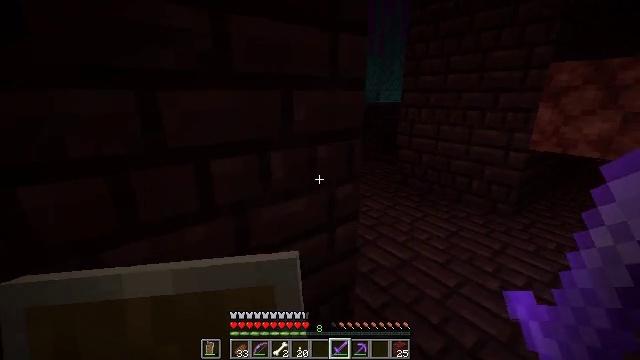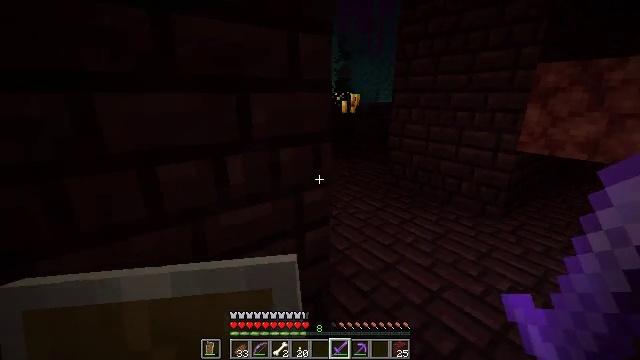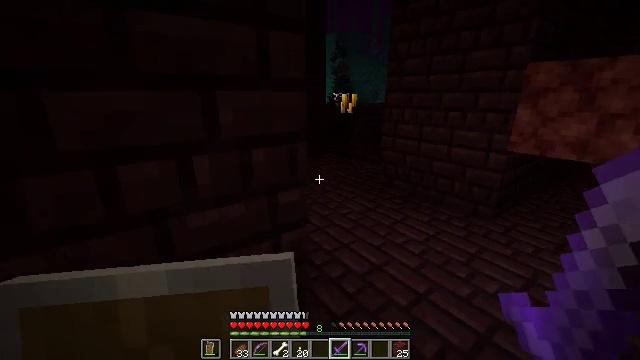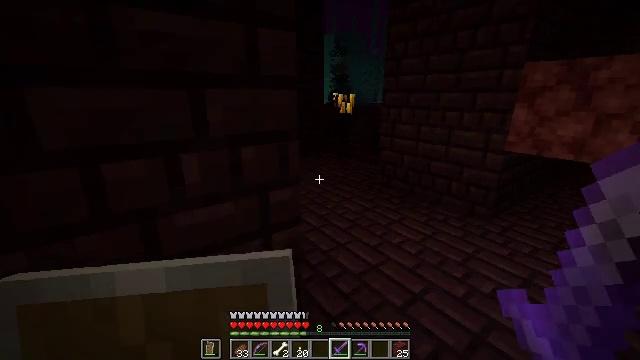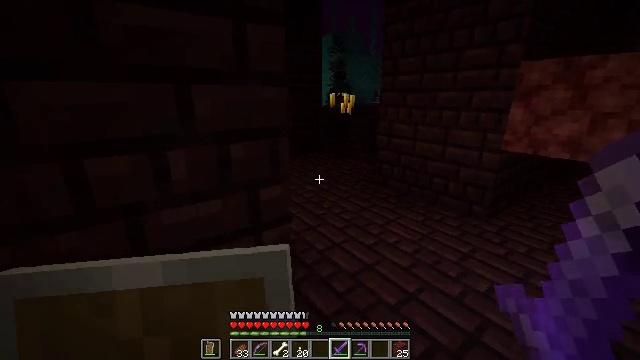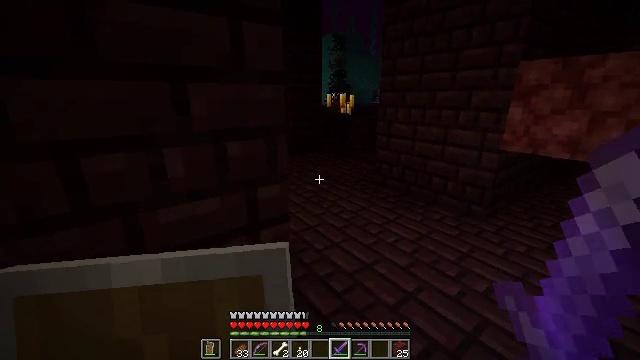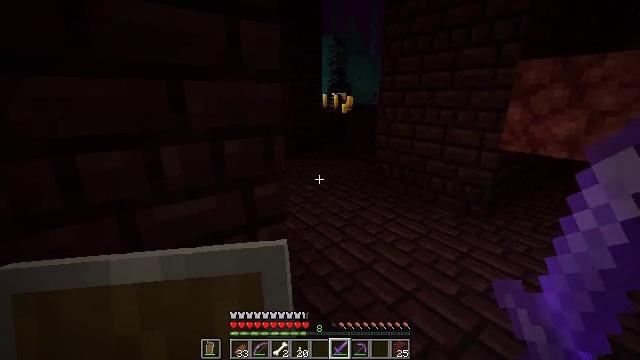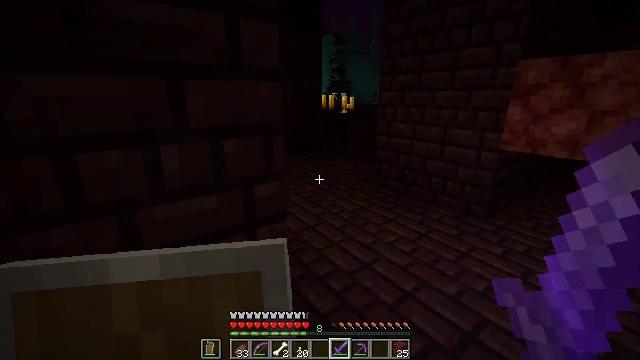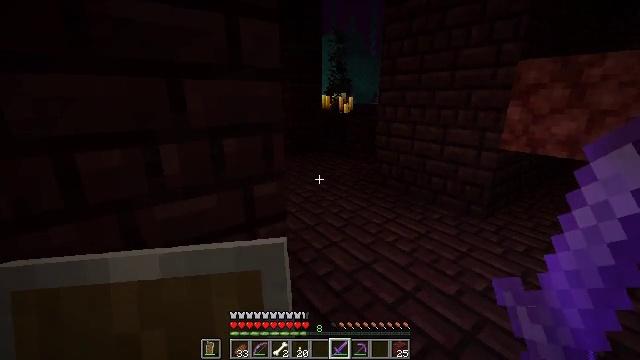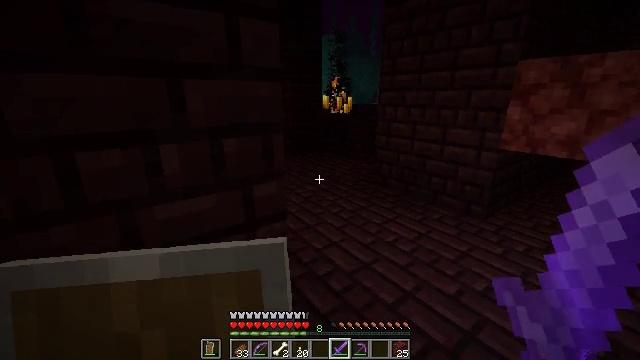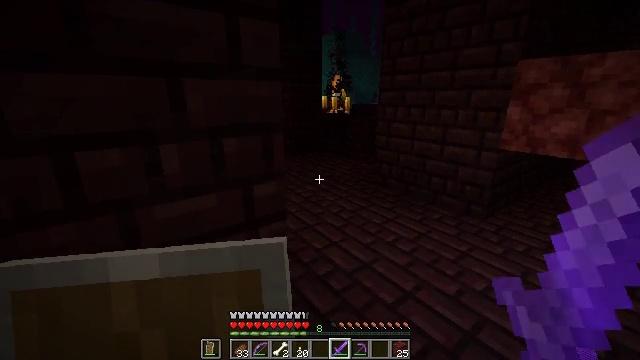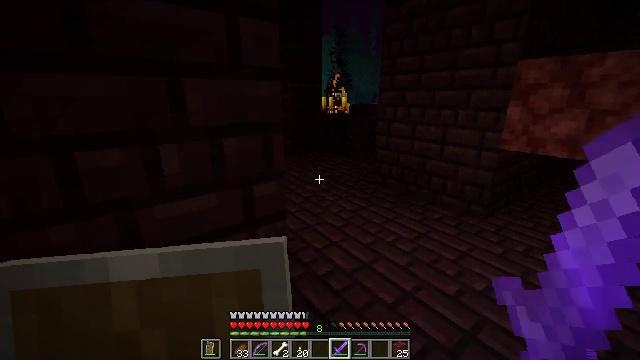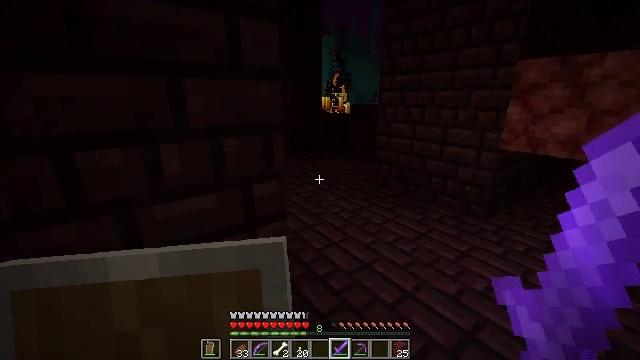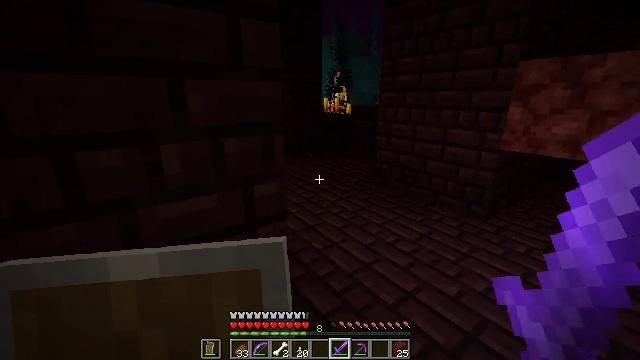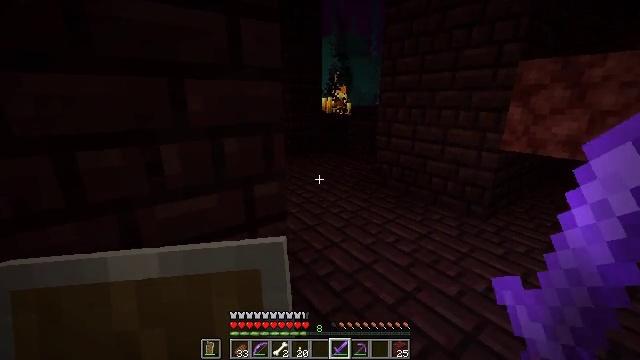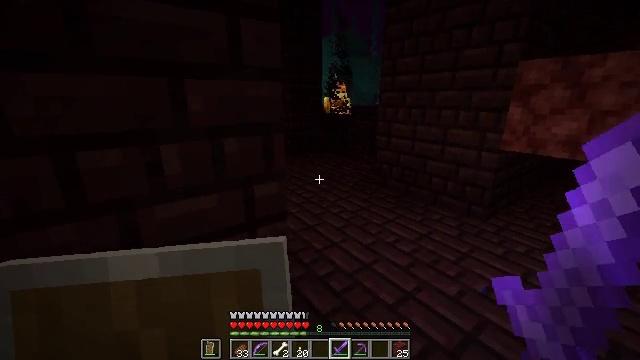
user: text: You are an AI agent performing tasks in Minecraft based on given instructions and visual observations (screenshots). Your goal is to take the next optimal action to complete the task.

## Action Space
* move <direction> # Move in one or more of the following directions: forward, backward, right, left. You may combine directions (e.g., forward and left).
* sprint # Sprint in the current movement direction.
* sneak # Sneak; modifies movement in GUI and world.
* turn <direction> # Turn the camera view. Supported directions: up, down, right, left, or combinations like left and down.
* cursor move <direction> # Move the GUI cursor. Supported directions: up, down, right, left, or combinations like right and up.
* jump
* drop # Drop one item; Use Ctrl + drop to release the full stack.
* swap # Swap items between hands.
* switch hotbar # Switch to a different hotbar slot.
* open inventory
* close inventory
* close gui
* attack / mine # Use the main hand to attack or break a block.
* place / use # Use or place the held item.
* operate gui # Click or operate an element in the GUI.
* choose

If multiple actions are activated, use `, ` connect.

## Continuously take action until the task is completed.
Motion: motion action
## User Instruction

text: Collect nether bricks for building.
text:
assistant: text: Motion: no_op
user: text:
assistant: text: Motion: no_op
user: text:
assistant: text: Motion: no_op
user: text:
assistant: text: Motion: no_op
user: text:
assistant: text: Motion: no_op
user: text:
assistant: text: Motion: no_op
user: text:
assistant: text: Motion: no_op
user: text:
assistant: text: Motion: no_op
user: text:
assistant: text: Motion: no_op
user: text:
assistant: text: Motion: no_op
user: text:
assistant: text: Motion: no_op
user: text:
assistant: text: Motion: no_op
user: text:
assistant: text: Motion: no_op
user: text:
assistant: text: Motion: no_op
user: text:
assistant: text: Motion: no_op
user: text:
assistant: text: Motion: no_op
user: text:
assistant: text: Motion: no_op
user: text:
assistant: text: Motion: move right
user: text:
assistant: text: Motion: move forward and move right
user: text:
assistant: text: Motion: move forward and move right
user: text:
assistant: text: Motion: move forward and move right
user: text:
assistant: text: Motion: move forward and move right
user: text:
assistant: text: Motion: move forward and move right
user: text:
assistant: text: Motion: move right
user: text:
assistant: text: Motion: move right
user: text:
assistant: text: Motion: move right
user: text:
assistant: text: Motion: move right, turn left
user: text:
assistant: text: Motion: move right, turn left
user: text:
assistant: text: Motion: move right, turn left
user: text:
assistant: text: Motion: move forward and move right, turn left